Question: I am getting company interested in from my db which is something like this in my table 'Actor,Chief,Doctor' so I used 'explode' to make it as an array I need to put every items on this 'array' in my 'HTML' style to be something like this

as you can see from my image I need to make Actor has 50 point and then Chief has 40 point and so on
this is my 'PHP' and 'HTML' code
'''
<?php
$getInterested = $db->prepare("SELECT interest_in FROM employer_basic_info WHERE id=?");
$getInterested->bind_param('i', $company);
if ($getInterested->execute()) {
$result = $getInterested->get_result();
while ($i = $result->fetch_object()) {
$companyInterested=$i->interest_in;
$tat= (explode(',', $companyInterested));
?>
<div class="f_left width_100per">
<ul class="cbp-ntaccordion f_left width_100per">
<li>
<h3 class="cbp-nttrigger font20px"><?php echo $i->interest_in ?>
<div title="Number of CV's" class="number3 f_left">50</div>
</h3>
<div class="cbp-ntcontent cbp-ntcontentMahmoud">
<ul>
<li>
<div class="mainTable2 f_left margin_24pxBm">
<div class="tablehHeader2"><span
class="fieldOne2 width_35per">Employee name</span>
<span class="fieldTWo2 width_20per">English Test</span> <span
class="fieldThree2 width_20per">Soft Skills Test</span> <span
class="fieldFour2 width_20per">IQ Test</span></div>
<ul>
<li>
<div class="fieldOneDes2 width_35per"><a href="#">Mahmoud mamdoh
mohamed</a>
</div>
<div class="fieldTWoDes2 width_20per"><a href="#" class="browenLink">10/10</a>
</div>
<div class="fieldThreeDes2 width_20per">2/10</div>
<div class="fieldThreeDes2 width_20per">N/A</div>
</li>
</ul>
<ul>
<li>
<div class="fieldOneDes2 width_35per"><a href="#">PHP Web Developer</a>
</div>
<div class="fieldTWoDes2 width_20per"><a href="#" class="browenLink">10/10</a>
</div>
<div class="fieldThreeDes2 width_20per">2/10</div>
<div class="fieldThreeDes2 width_20per">N/A</div>
</li>
</ul>
<ul>
<li>
<div class="fieldOneDes2 width_35per"><a href="#">PHP Web Developer</a>
</div>
<div class="fieldTWoDes2 width_20per"><a href="#" class="browenLink">10/10</a>
</div>
<div class="fieldThreeDes2 width_20per">2/10</div>
<div class="fieldThreeDes2 width_20per">N/A</div>
</li>
</ul>
</div>
</li>
</ul>
</div>
</li>
</ul>
</div>
<?php
}
}
?>
</div>
'''
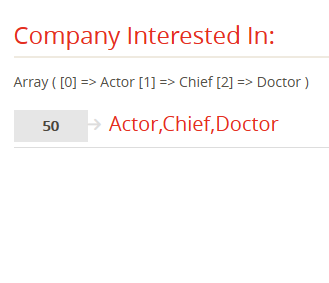
Answer: Try to replace
'''
<?php echo $i->interest_in ?>
'''
with
> '''
<?php echo $tat[0]; ?>
'''
or you can also do a simple formatting for friendly use.
> '''
list($actor,$chief,$doctor) = explode(',',$companyInterested);
'''
// If $tat variable is mixed , then you have to search for a value, Actor in your case
use
> '$actor = array_search('Actor', $tat); // Will search for actor and return key'
use it with:
'''
<?php echo $tat[$actor]; ?>
'''
Looping array:
'''
$result = implode('<br/>', explode(',', $companyInterested));
'''